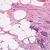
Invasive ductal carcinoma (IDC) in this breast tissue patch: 0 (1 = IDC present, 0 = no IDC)